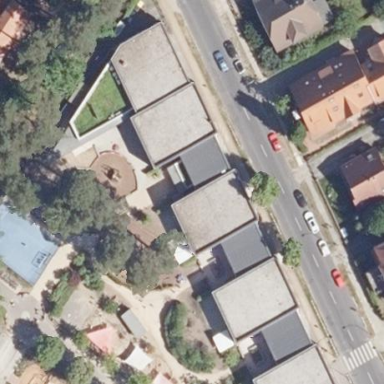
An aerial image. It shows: Kindergarten.